Interaction volume radius: 5 \u00c5
Interaction volume height: 25 \u00c5
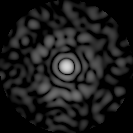
Disorder parameter: 0.8135